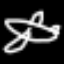
Label: airplane